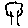
Label: tree